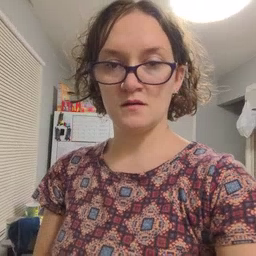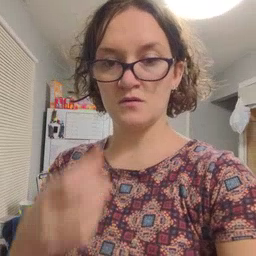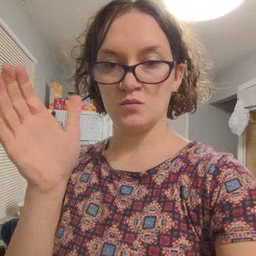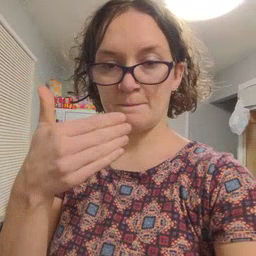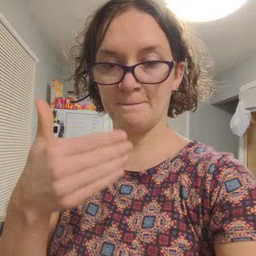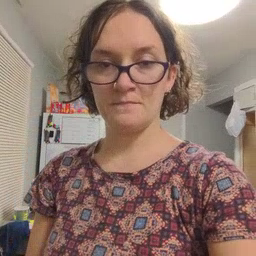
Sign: room